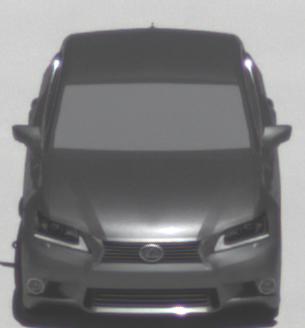
Make: Lexus
Model: GS 250
Detailed model: GS (L10)
Model produced from: 2012/06
Model produced until: 2013/12
Doors: 4
Color: gray
Road condition: dry road
Daytime: midday
Contrast: high contrast